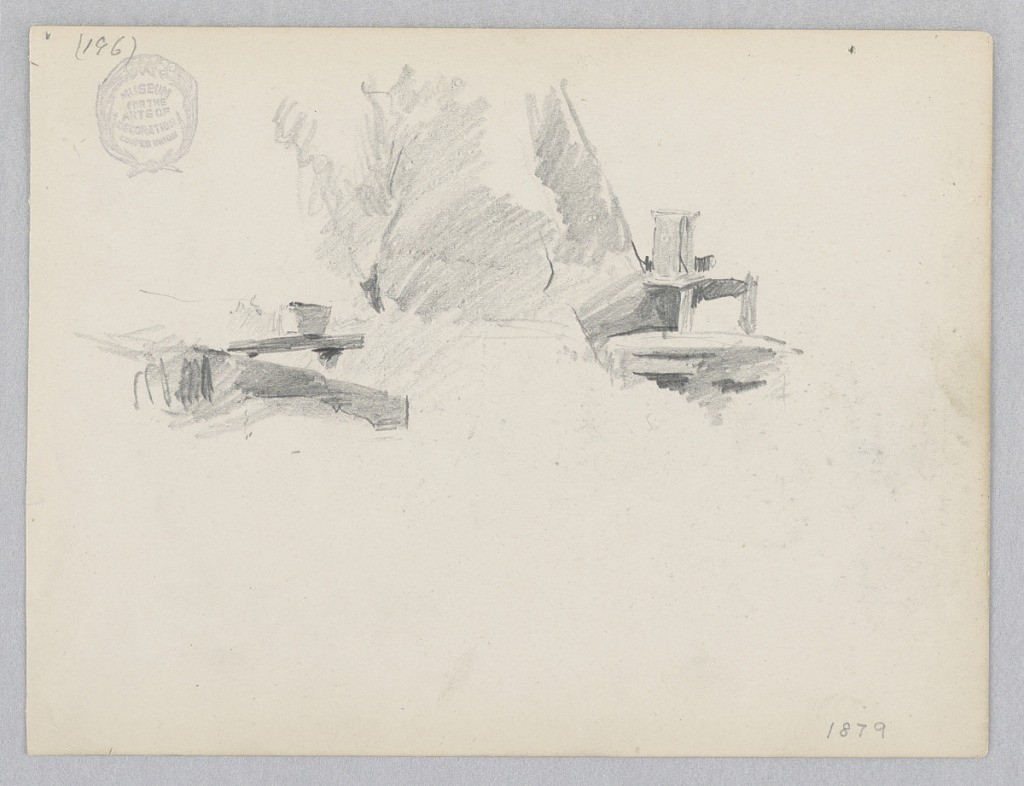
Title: Rock formation
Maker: Robert Frederick Blum, American, 1857–1903
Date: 1879
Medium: Graphite on wove paper
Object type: Drawing
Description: Sketch of rocks.